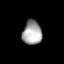
Tissue: lung
Cell type: Pericytes
Senescence score: 0.6342
Nuclear area (px): 453
Mean DAPI intensity: 164.87